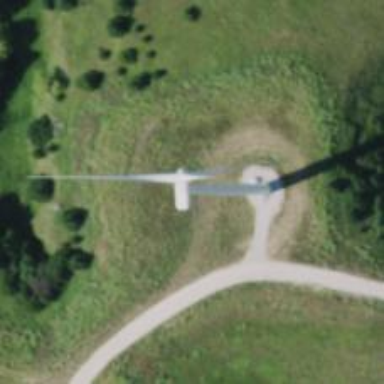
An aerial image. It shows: Wind generator using wind turbines of horizontal axis.